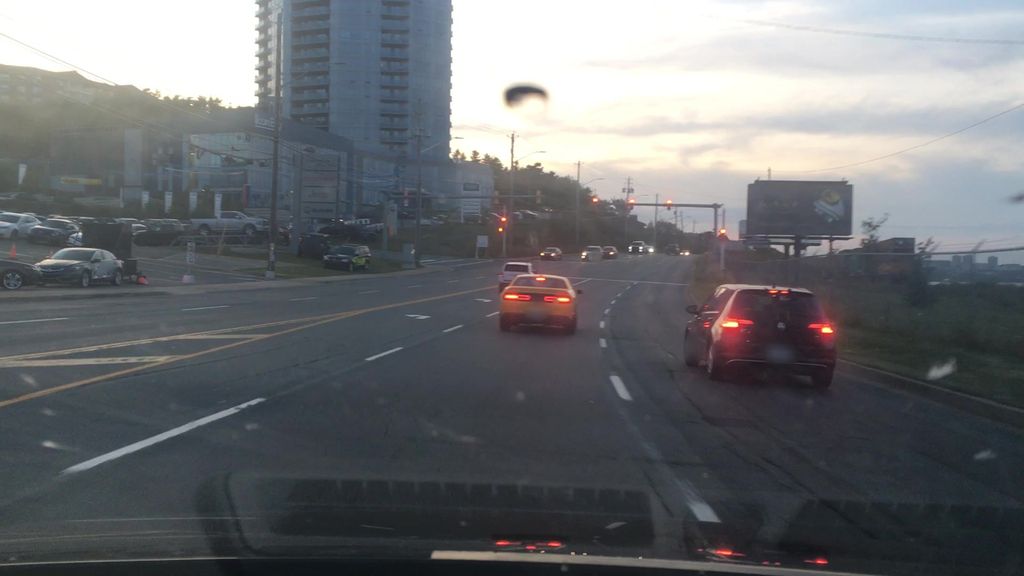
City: halifax